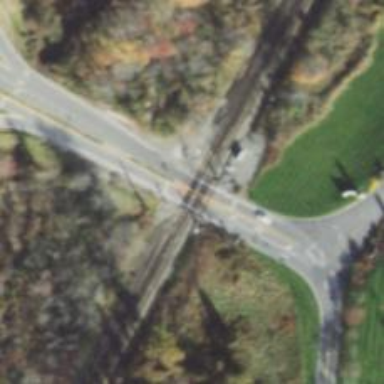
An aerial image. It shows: Level crossing with lights and barriers.